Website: apple
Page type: address-validator
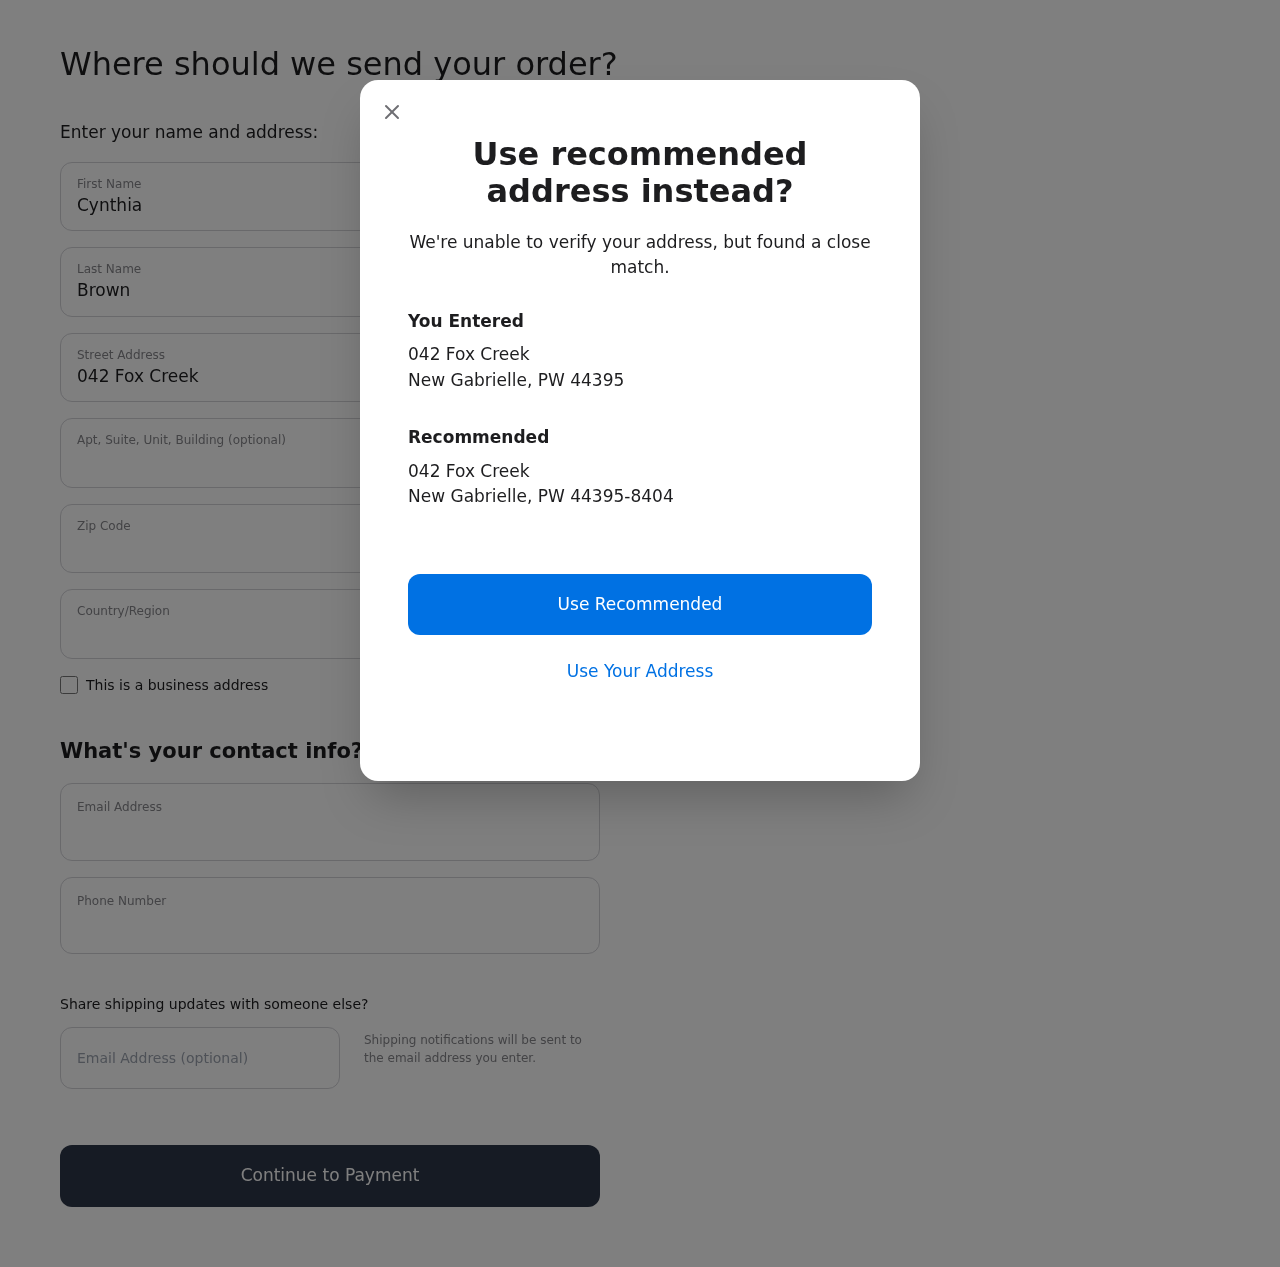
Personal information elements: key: PII_CITY
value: New Gabrielle
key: PII_COUNTRY
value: United States
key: PII_EMAIL
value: cynthia.brown@gmail.com
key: PII_FIRSTNAME
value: Cynthia
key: PII_GIFT_EMAIL
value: dphelps@hotmail.com
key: PII_LASTNAME
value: Brown
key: PII_PHONE
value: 5563761361
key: PII_POSTCODE
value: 44395
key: PII_POSTCODE_FULL
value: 44395-8404
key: PII_STATE_ABBR
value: PW
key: PII_STREET
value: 042 Fox Creek
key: PII_CITY2
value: New Gabrielle
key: PII_STATE_ABBR2
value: PW